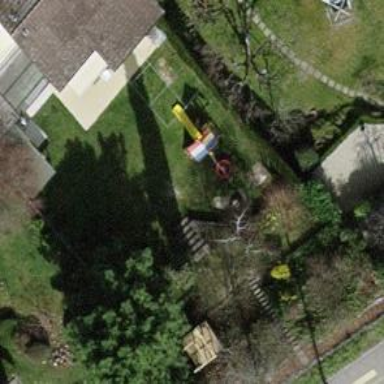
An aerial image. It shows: Garden enclosed by fence.